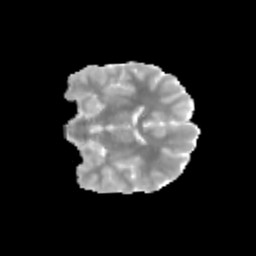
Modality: MD
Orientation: coronal
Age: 11
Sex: male
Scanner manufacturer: siemens
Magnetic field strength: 3 T
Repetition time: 3.8 s
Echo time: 0.07 s